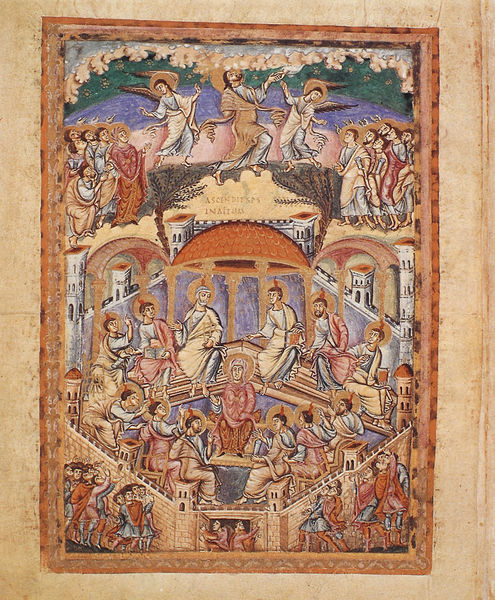
Titel: Bibel von  St. Paul (S. Paolo fuori la mura)
Standort: Herkunftsort: Reims (EU - F)
Institution: Rom, Bibliothek von San Paolo
Schlagwörter: gott, himmel, bäume, menschen, stadt, bunt, männer, säule, dach, schloss, fest, tanz, stein, turm, engel, zuschauer, mauer, kuppel, palme, buch, burg, festung, seite, volk, herrscher, pergament, heiligenschein, christus, jesus, baldachin, tempel, heilige, mittelpunkt, jünger, maria, lehre, buchmalerei